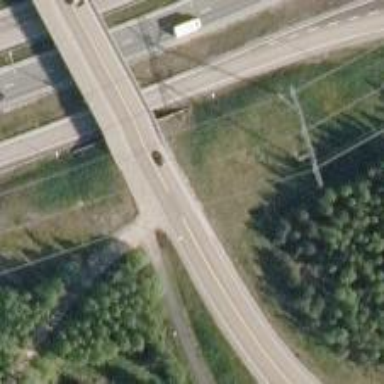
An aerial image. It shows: Asphalt trunk link road with sidewalk on the left.